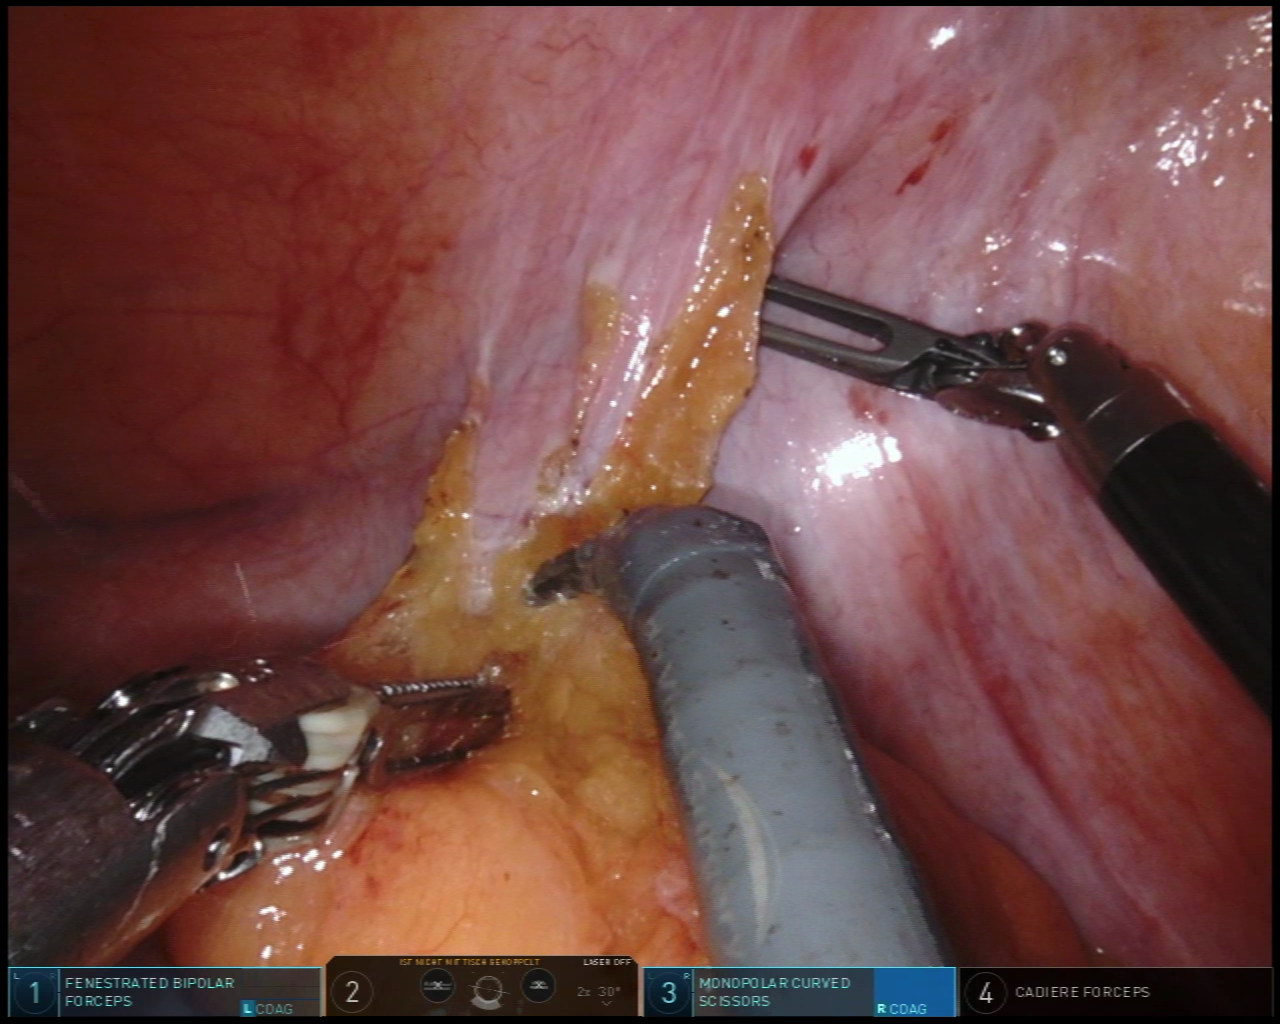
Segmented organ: abdominal_wall
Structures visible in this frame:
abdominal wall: yes
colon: no
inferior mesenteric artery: no
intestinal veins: no
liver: no
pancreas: no
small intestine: no
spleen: no
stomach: no
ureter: no
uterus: no
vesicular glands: no